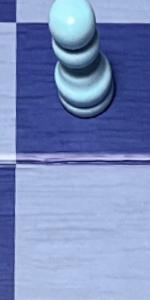
Label: Empty